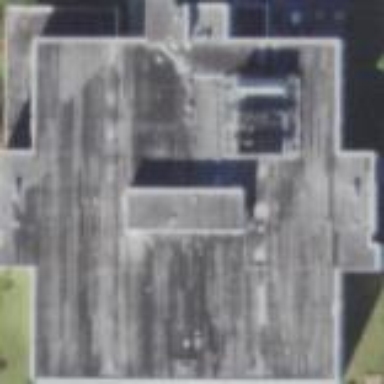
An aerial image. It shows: Building.